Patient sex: M
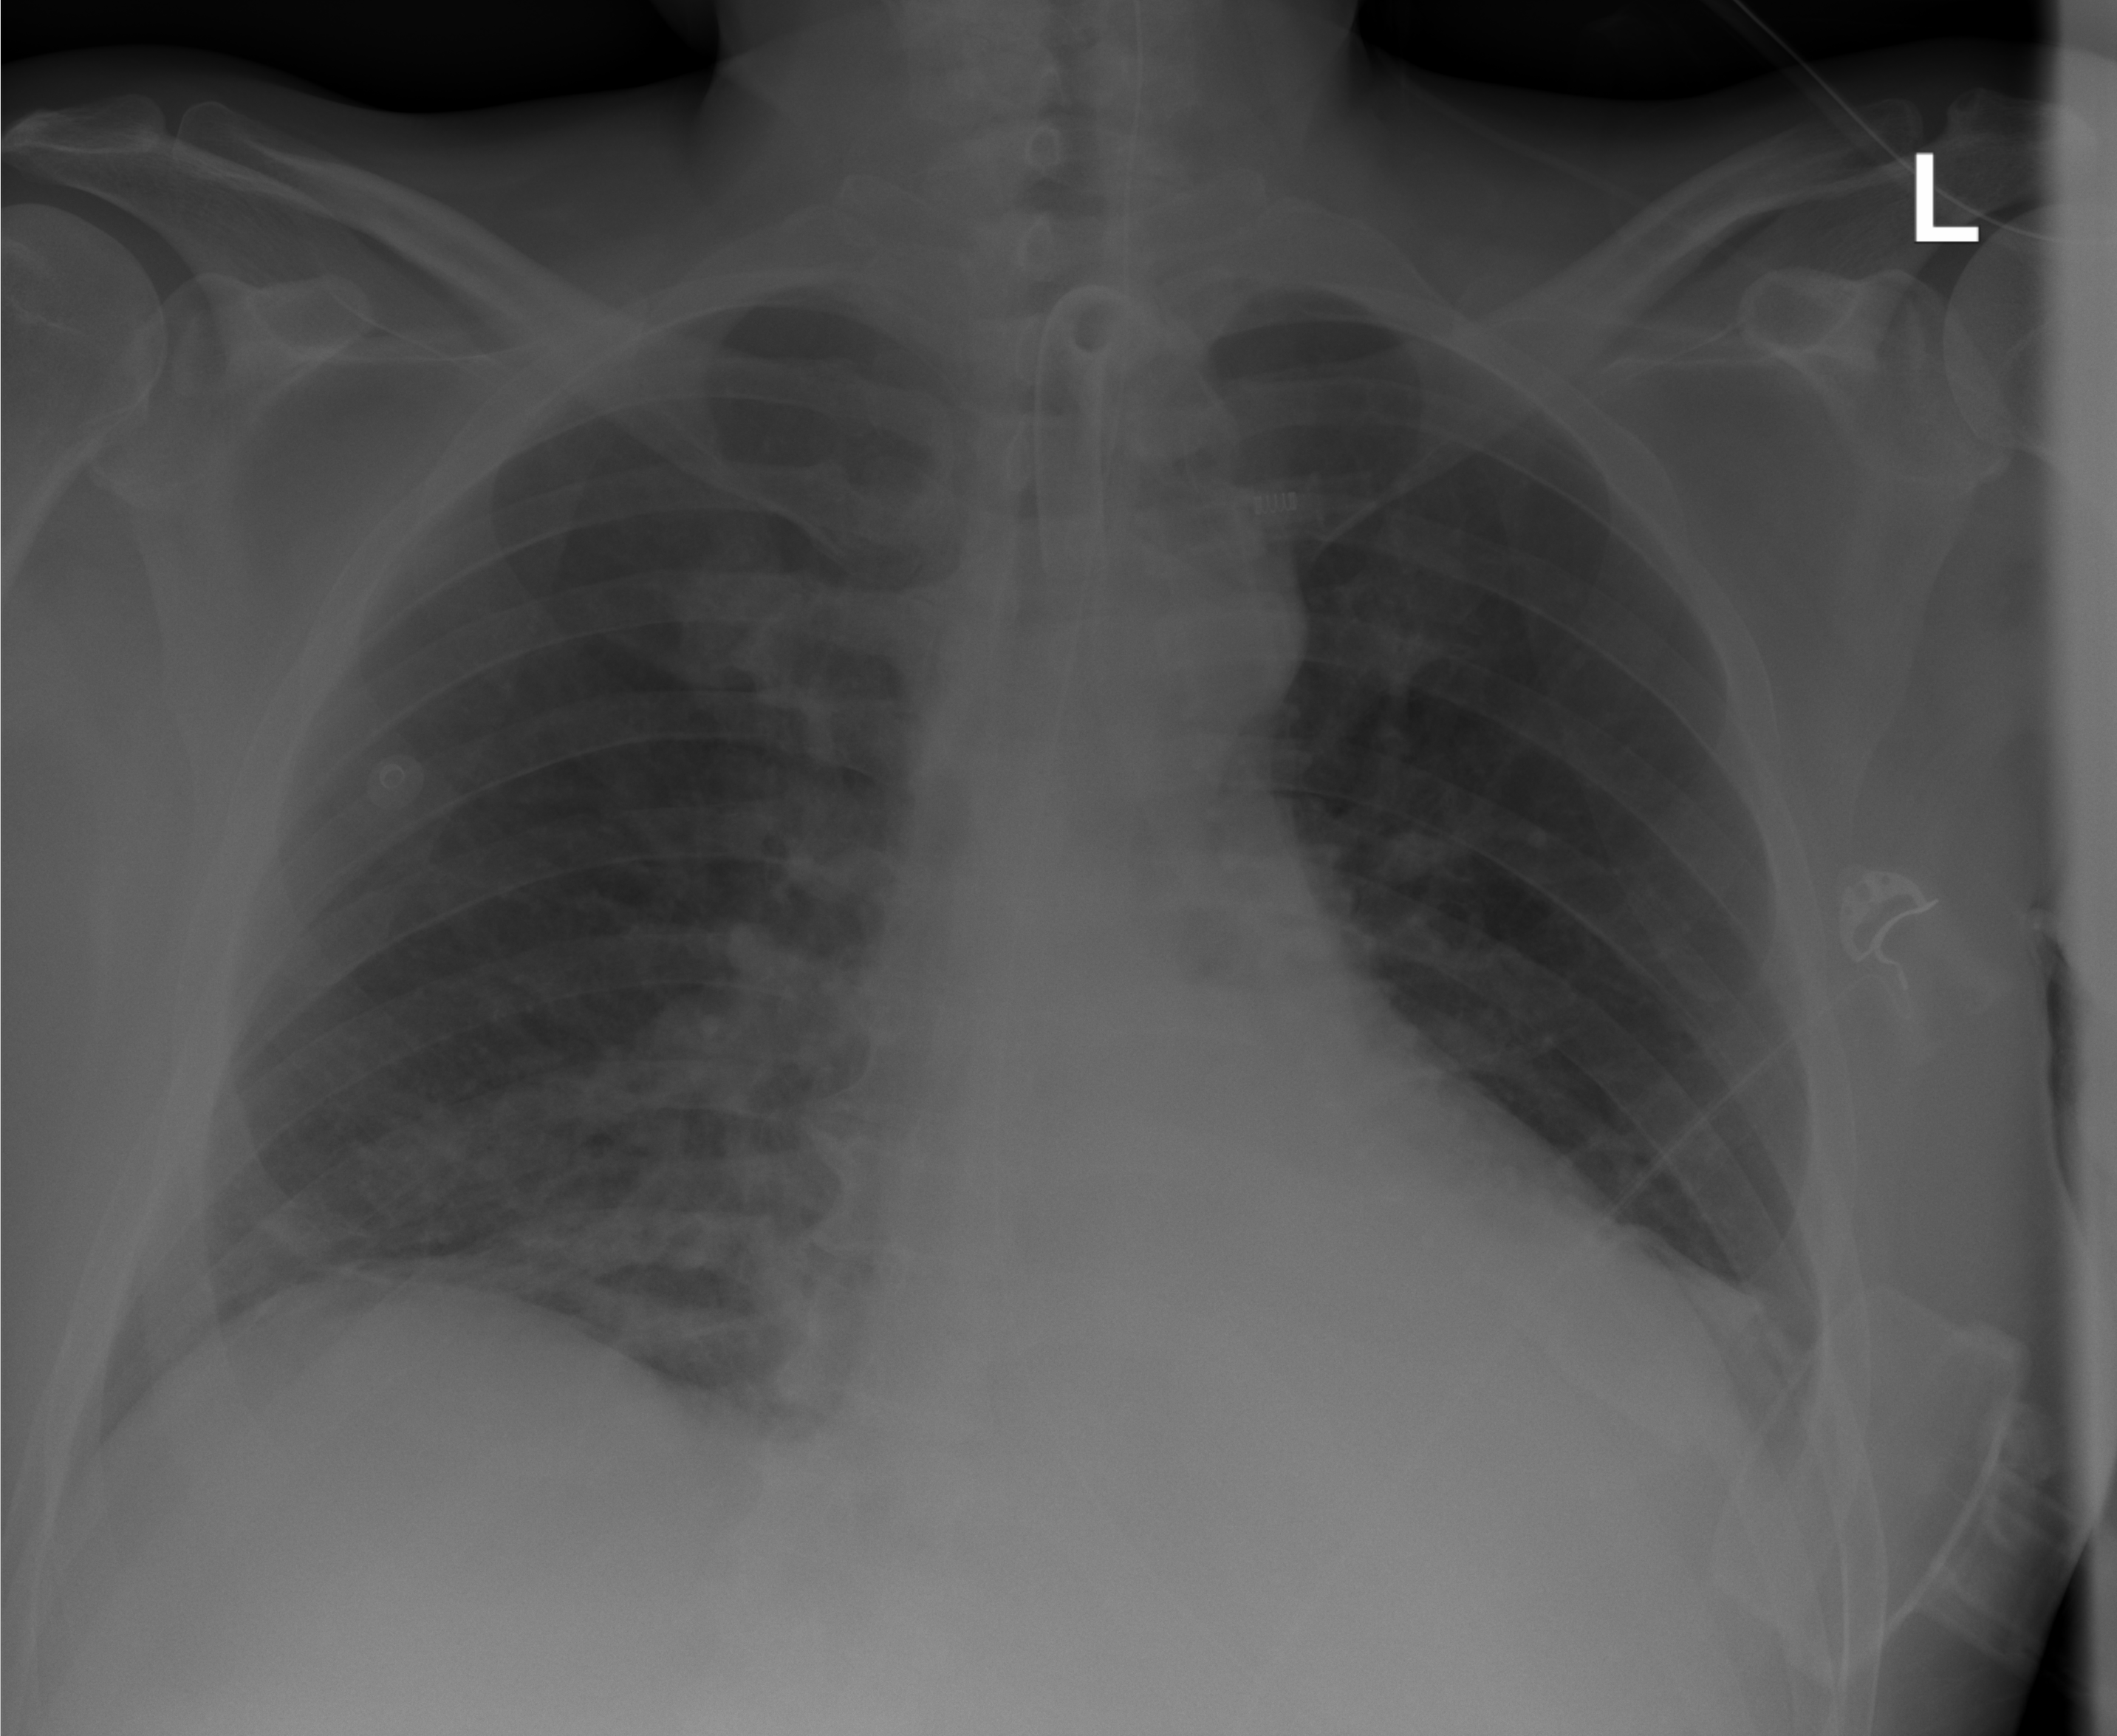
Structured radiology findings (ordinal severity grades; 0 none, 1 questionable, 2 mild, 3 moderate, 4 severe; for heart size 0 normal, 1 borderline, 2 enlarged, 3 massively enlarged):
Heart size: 2
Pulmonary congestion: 0
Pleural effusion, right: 0
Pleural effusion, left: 0
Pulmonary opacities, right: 0
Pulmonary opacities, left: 0
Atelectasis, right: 2
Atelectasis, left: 2